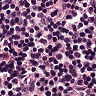
Metastatic tissue present: no